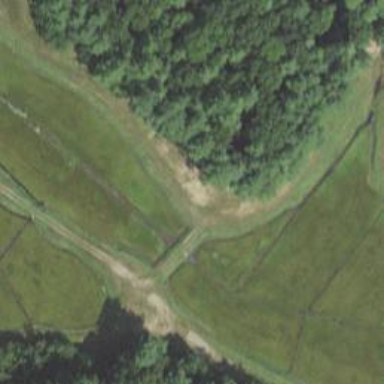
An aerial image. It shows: Canal culvert running through tunnel.